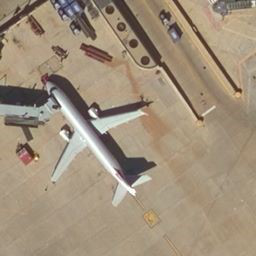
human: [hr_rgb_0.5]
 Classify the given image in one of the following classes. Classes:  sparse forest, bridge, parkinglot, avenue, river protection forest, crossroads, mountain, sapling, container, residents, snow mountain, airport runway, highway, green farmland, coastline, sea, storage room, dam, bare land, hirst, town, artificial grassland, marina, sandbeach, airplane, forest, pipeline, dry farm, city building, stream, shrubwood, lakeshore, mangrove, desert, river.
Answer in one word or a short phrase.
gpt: airplane